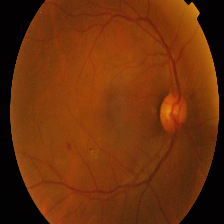
Diabetic retinopathy grade: Proliferative DR